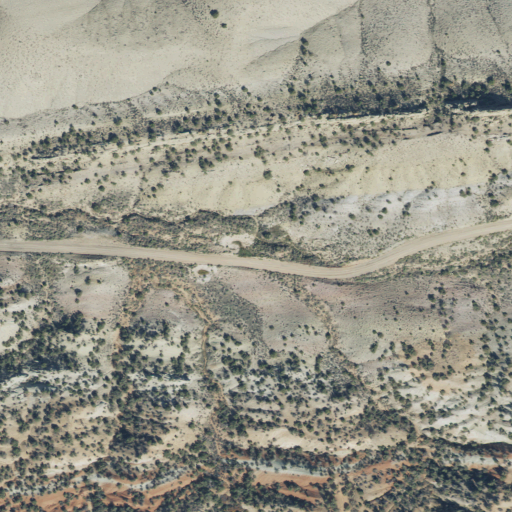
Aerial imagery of depression(s) in Utah named Bear Wallow containing shrub, evergreen forest, and grassland